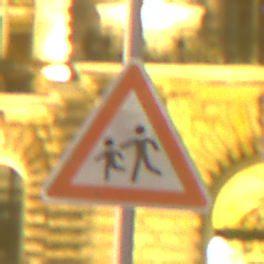
Verkehrszeichen: KinderRechts
Umgebung: Outdoor, Urban
Tageszeit: Night
Wetter: Overcast
Licht: Artificial
Jahreszeit: NotSpecified
Kontrast: MediumContrast